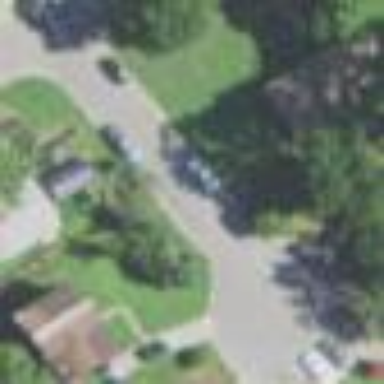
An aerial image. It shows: Asphalt road in residential area.